Field crop: maize
Growth stage: 1
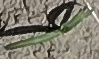
Species: sorghum